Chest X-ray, AP view. Patient: 49 years old, sex M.
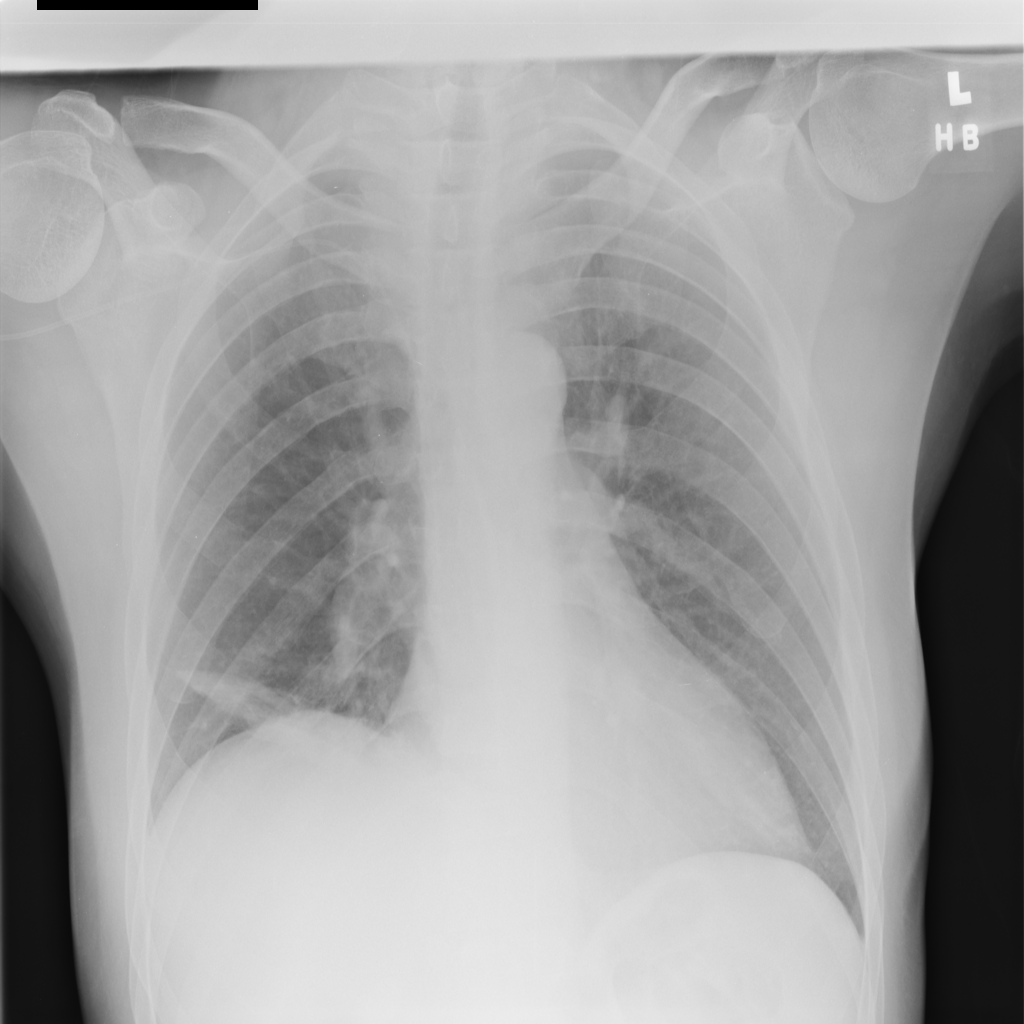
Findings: Consolidation